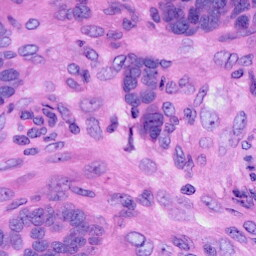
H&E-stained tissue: Ovarian